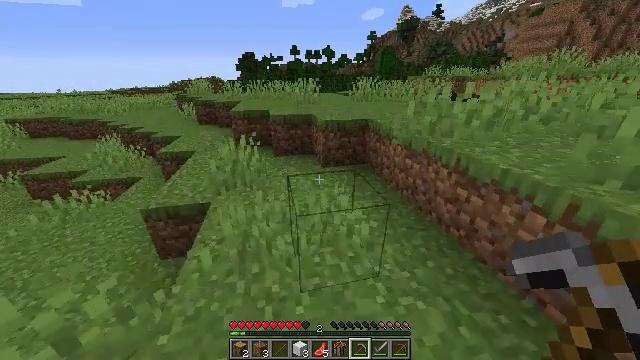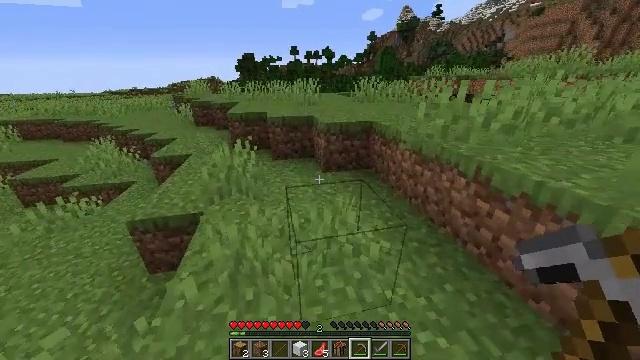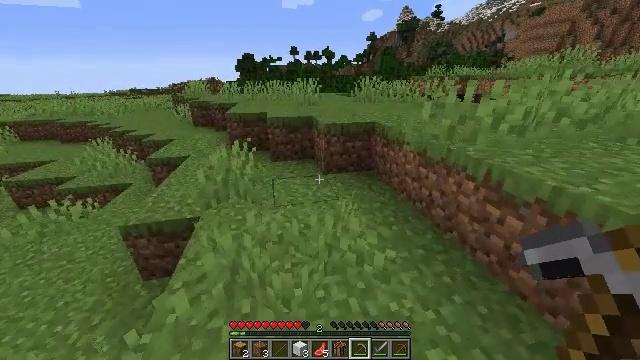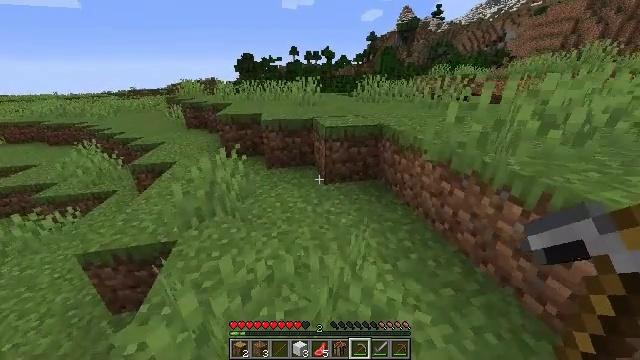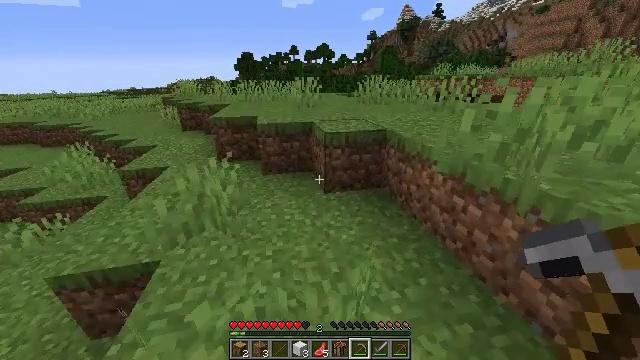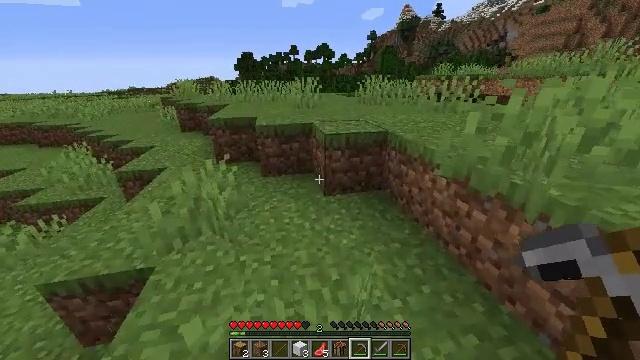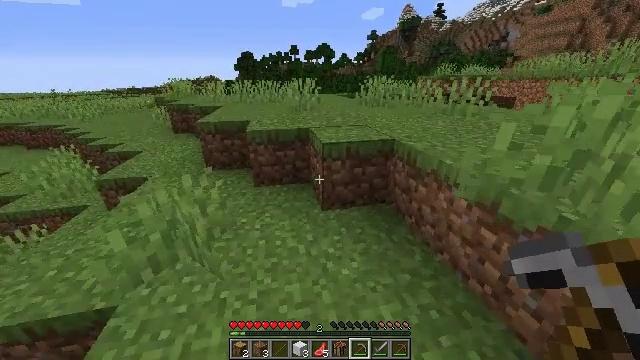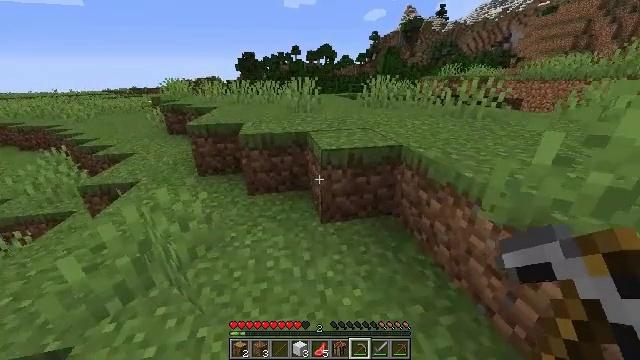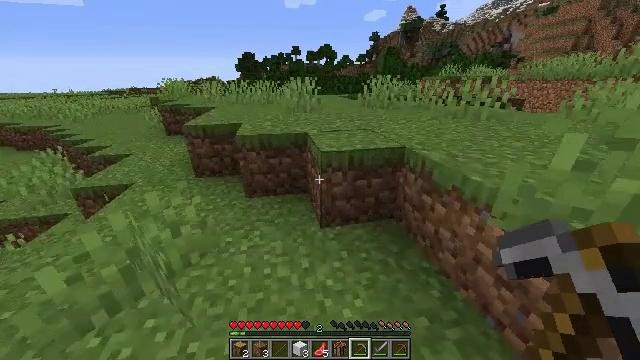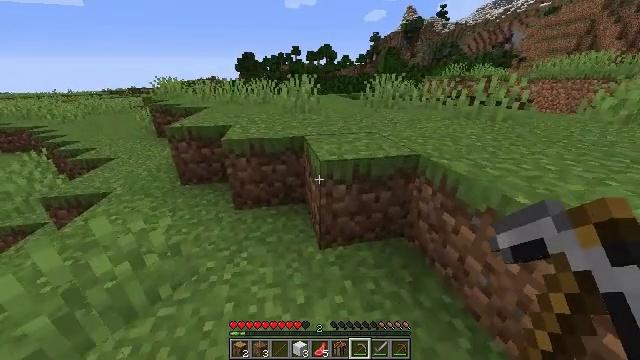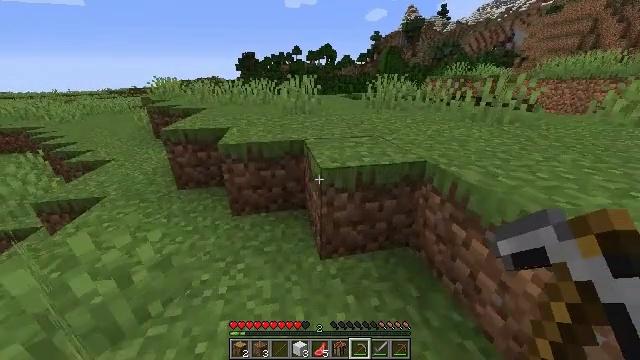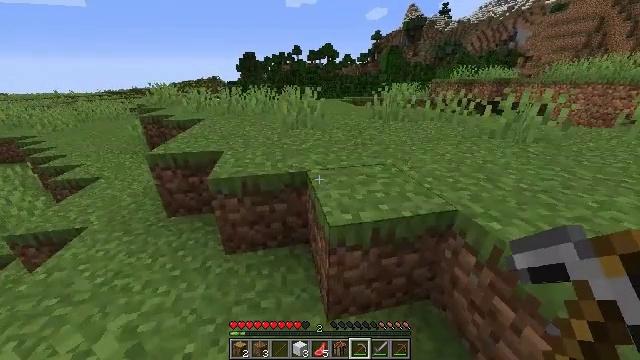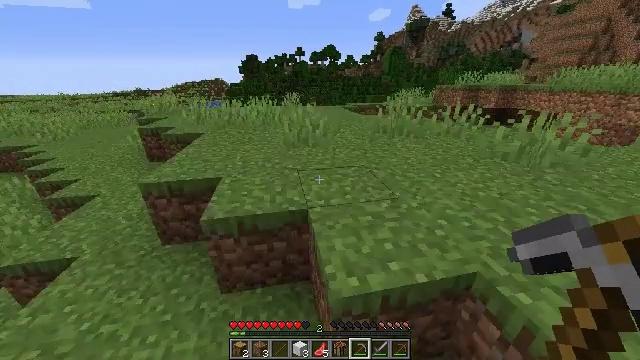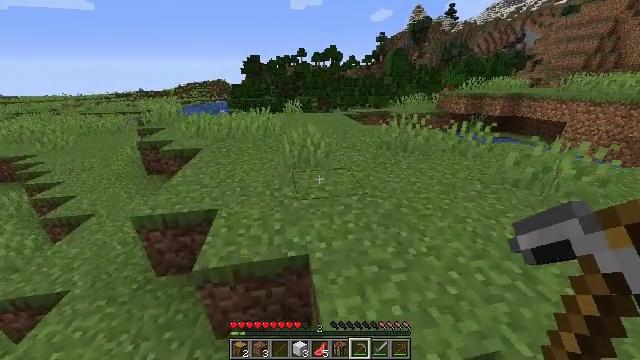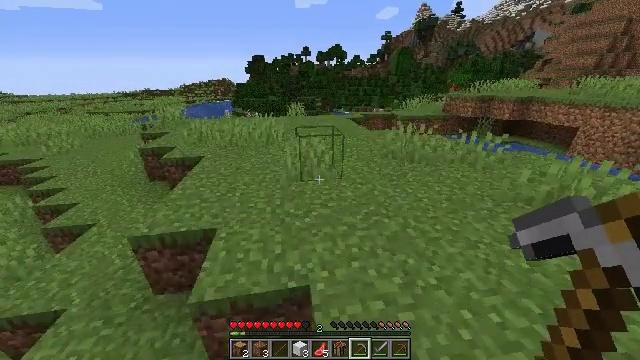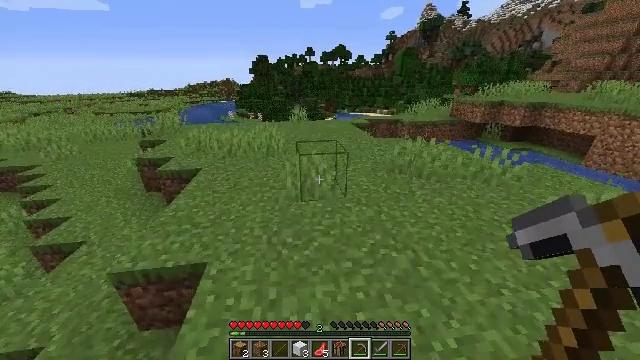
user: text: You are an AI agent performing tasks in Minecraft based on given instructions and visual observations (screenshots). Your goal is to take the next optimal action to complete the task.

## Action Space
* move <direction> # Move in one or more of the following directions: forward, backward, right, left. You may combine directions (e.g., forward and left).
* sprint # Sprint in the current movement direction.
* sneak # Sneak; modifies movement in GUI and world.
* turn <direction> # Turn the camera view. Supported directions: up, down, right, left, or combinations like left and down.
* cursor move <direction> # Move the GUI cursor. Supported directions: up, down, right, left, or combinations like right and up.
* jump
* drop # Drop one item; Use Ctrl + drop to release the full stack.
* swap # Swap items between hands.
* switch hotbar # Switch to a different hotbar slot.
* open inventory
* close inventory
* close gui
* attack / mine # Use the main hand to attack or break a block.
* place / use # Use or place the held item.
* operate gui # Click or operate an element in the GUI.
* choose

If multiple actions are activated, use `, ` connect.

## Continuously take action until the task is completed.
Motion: motion action
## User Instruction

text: Mine tall grass from the ground.
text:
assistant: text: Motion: move forward
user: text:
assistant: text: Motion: move forward
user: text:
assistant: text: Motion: move forward
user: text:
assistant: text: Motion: move forward
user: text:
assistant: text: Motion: move forward
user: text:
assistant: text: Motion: move forward
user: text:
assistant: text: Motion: move forward
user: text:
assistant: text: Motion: move forward
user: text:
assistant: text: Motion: move forward
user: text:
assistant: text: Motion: move forward
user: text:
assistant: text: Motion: move forward, jump
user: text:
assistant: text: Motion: move forward, jump
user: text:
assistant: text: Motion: move forward, jump
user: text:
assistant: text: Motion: move forward, turn left, jump
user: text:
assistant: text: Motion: move forward
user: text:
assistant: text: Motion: move forward
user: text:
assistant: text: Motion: move forward
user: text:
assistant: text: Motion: move forward
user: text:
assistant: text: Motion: move forward
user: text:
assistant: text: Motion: move forward
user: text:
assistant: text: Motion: move forward, turn left
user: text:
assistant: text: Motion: move forward, turn left
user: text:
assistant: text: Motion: move forward, turn left
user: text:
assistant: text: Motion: move forward, turn left
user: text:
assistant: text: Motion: move forward, turn left
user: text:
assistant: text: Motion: move forward, turn left
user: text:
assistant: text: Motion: move forward, turn left
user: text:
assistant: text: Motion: move forward, turn left
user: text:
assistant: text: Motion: move forward, turn left
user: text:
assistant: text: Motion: move forward, turn left